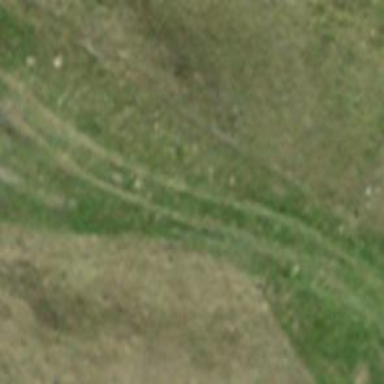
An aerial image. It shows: Track with very rough surface.